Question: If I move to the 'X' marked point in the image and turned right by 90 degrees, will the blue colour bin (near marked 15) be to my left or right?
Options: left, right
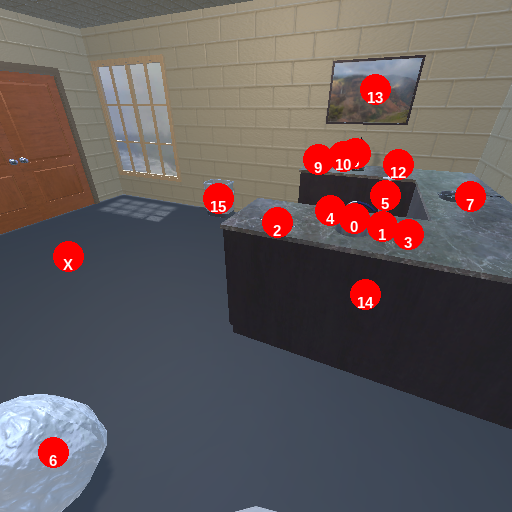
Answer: left